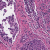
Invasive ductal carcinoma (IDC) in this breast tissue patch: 0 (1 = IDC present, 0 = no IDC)